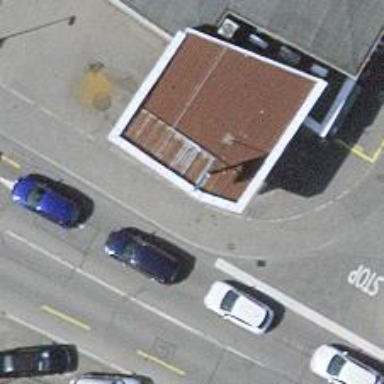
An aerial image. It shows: Fuel station.